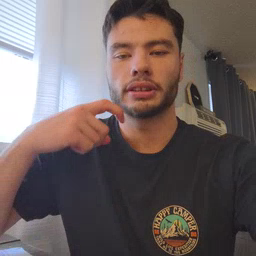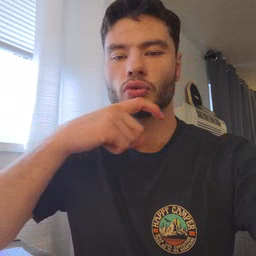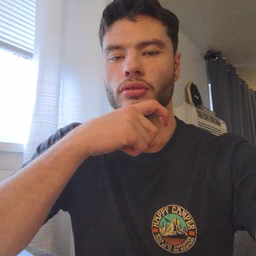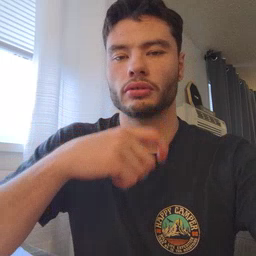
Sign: cereal